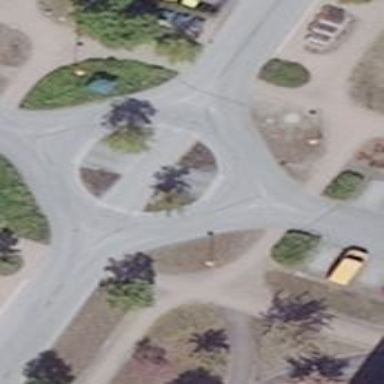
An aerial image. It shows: Residential road that intersects with roundabout.